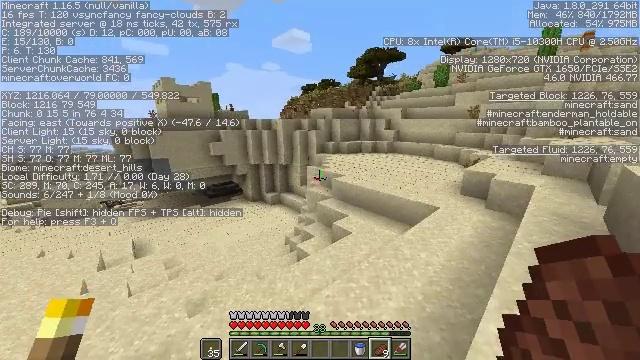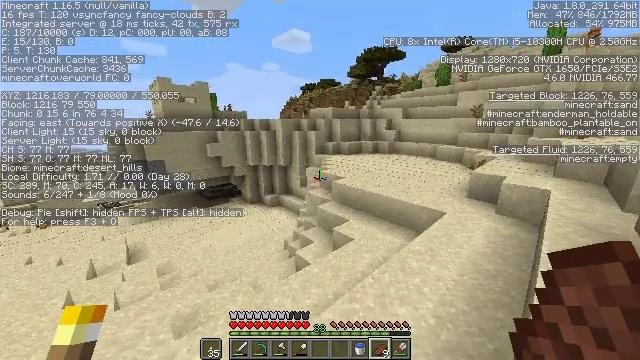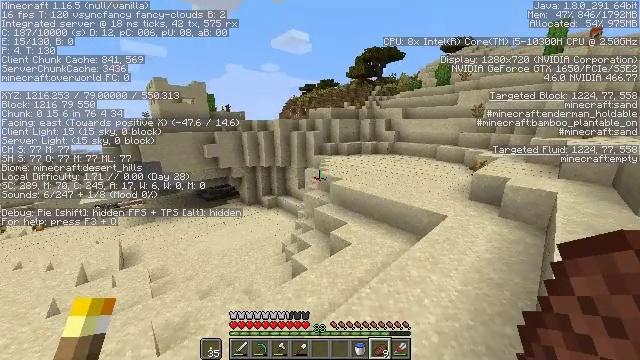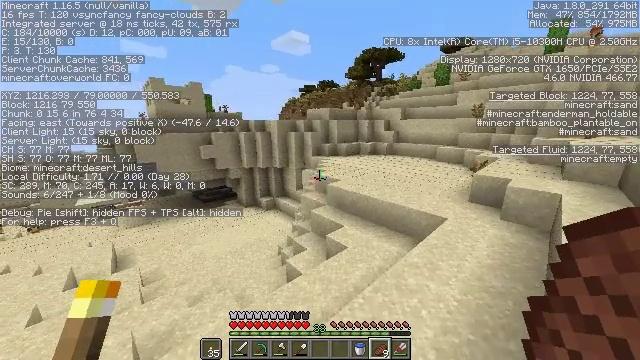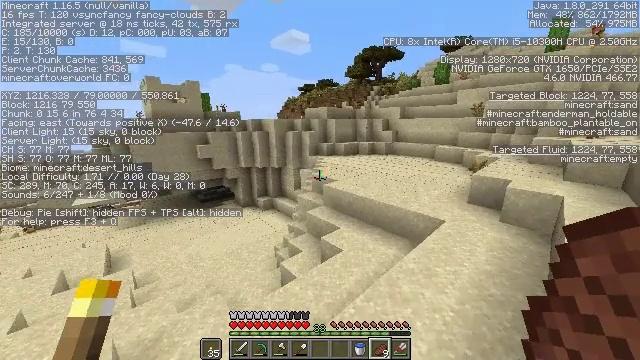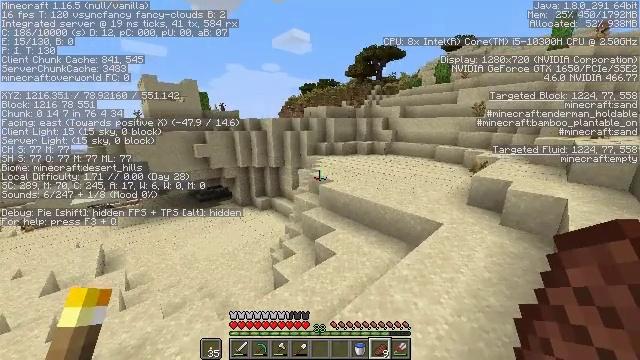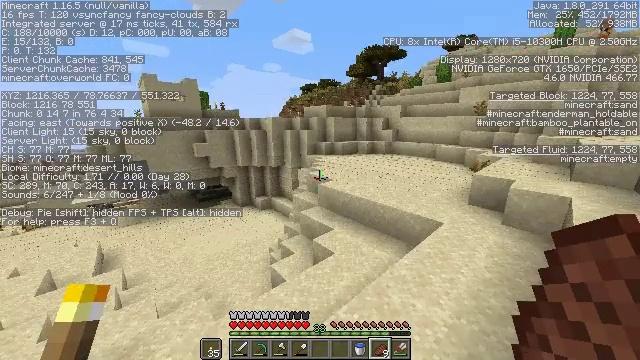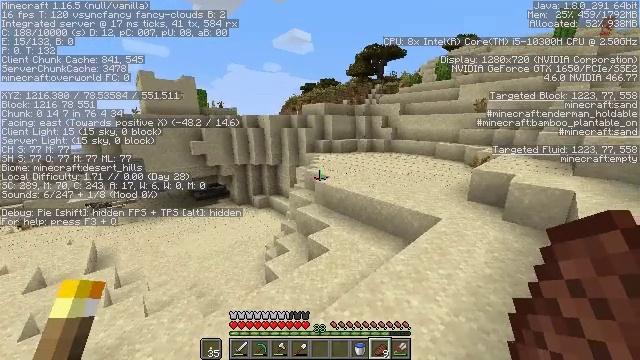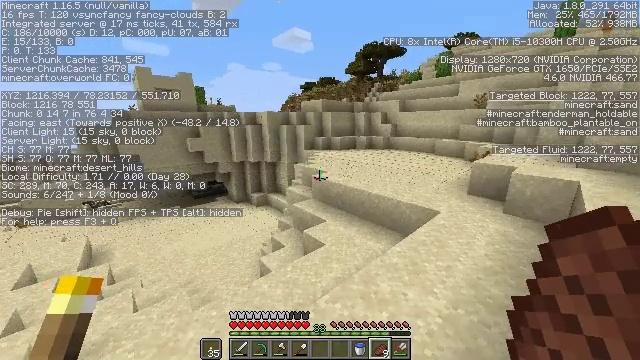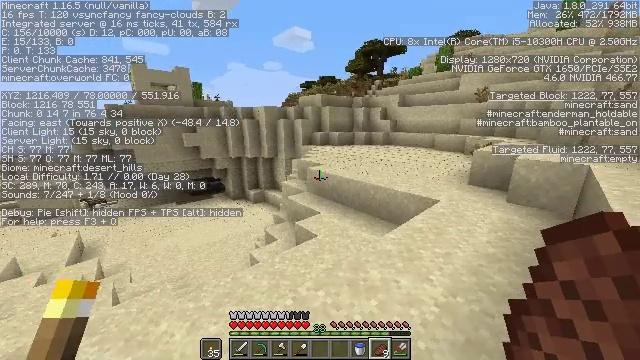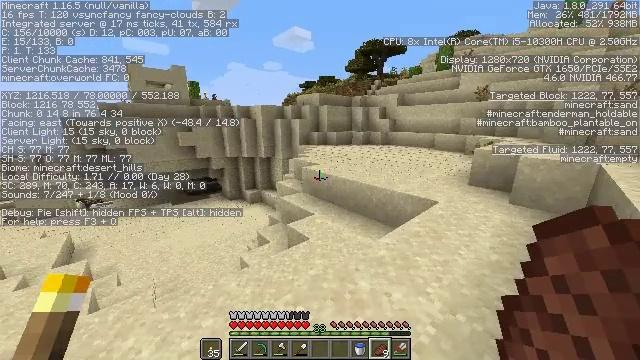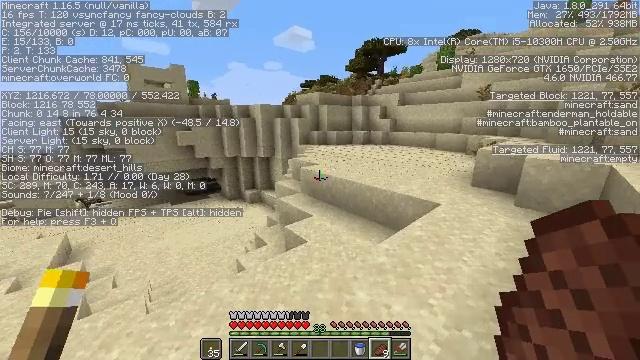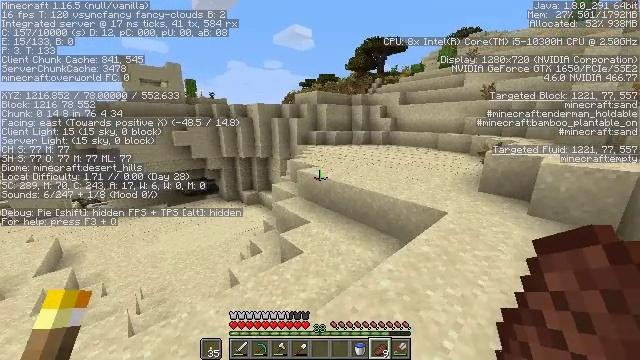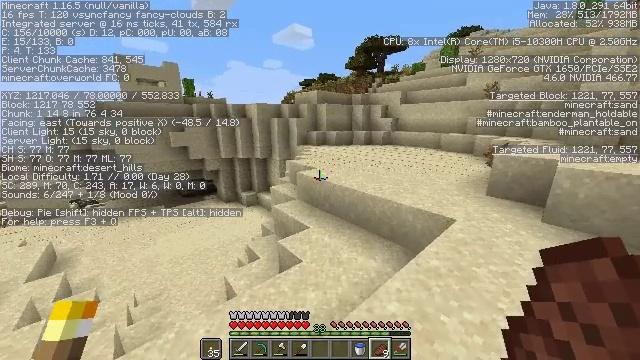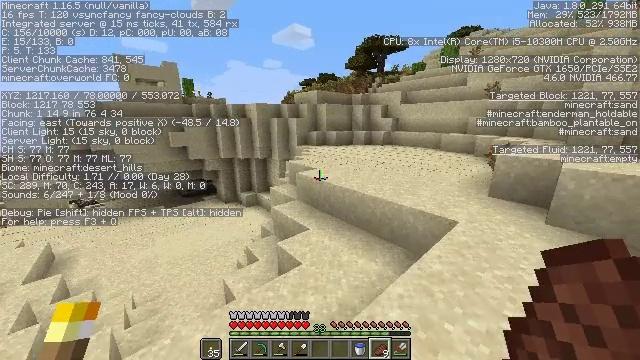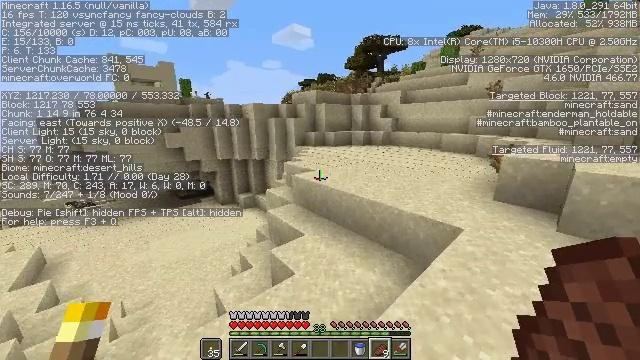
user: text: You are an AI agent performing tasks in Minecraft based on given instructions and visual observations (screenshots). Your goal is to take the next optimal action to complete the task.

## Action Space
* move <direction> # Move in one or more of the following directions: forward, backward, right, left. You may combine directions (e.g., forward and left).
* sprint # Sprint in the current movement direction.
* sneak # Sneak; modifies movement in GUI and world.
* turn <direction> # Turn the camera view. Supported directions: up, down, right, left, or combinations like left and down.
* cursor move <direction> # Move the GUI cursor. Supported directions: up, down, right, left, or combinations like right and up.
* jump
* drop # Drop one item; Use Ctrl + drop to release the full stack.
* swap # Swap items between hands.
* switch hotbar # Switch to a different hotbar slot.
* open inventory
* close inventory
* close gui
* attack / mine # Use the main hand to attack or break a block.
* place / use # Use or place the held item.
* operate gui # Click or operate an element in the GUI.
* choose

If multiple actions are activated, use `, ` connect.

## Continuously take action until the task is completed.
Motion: motion action
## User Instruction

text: Gather hay blocks from the farm.
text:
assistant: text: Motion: move forward and move right, sprint
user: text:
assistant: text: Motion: move forward and move right, sprint
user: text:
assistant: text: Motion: move forward and move right, sprint
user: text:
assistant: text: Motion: move forward and move right, sprint
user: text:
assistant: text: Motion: move forward and move right, sprint
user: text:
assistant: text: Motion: move forward and move right, sprint
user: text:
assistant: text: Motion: move forward and move right, sprint
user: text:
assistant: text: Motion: move forward and move right, sprint
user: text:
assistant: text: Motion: move forward and move right, sprint
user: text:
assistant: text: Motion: move forward, sprint
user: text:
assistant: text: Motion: move forward, sprint
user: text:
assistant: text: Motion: move forward, sprint
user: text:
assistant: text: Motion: move forward, sprint
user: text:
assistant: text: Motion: move forward and move right, sprint
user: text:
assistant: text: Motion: move forward and move right, sprint
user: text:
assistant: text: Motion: move forward and move right, sprint
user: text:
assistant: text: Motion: move forward and move right, sprint
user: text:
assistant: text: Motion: move forward and move right, sprint
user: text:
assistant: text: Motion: move forward and move right, sprint
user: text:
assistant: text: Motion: move forward and move right, sprint
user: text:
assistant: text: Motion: move forward and move right, sprint
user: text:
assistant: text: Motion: move forward and move right, sprint
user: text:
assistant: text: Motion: move forward and move right, sprint
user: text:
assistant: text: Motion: move forward and move right, sprint
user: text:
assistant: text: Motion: move forward, sprint
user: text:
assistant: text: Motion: move forward, sprint
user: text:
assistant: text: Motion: move forward, sprint
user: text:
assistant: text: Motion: move forward, sprint
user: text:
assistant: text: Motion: move forward and move right, sprint
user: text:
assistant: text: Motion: move forward and move right, sprint